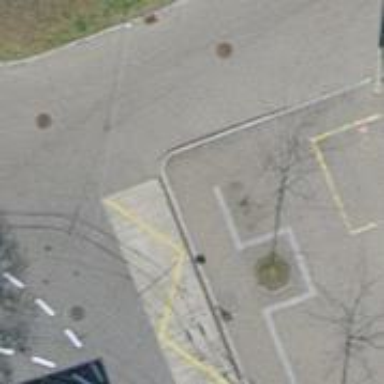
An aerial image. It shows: Asphalt footway.